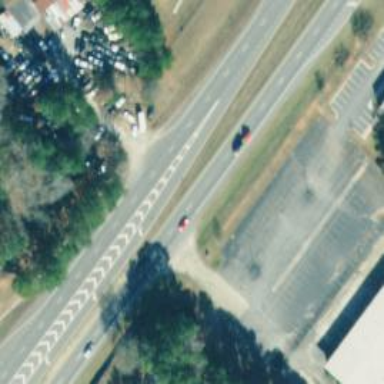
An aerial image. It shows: Trunk highway.